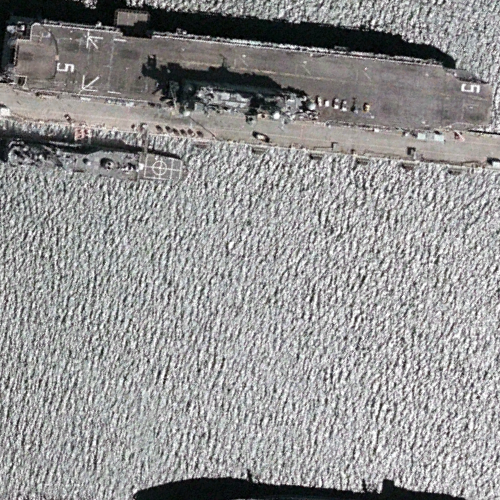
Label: assault